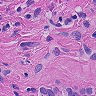
Metastatic tissue present: yes